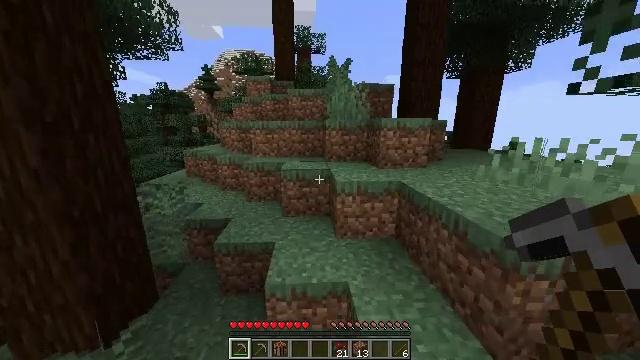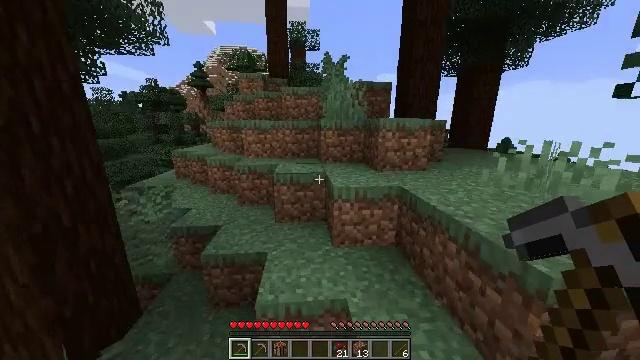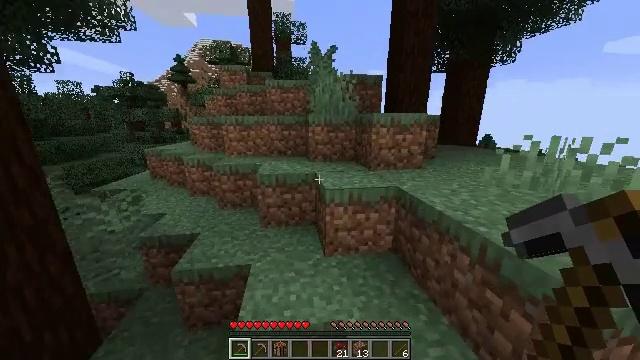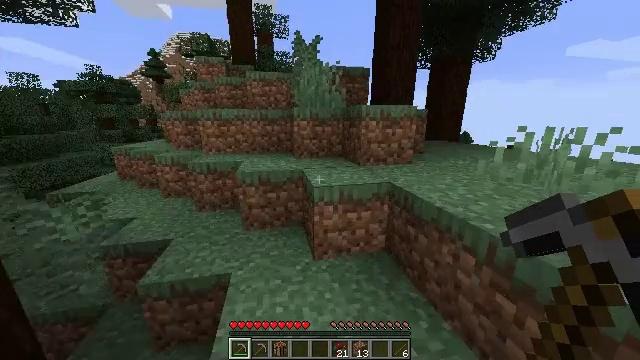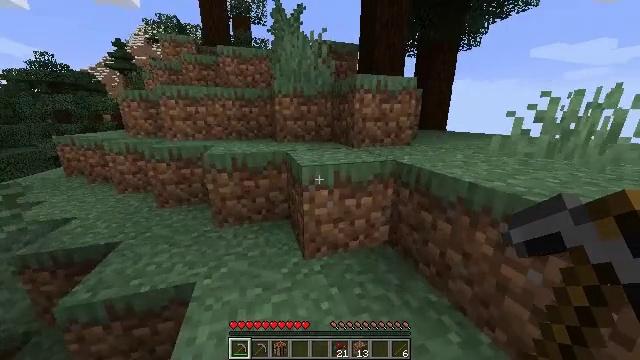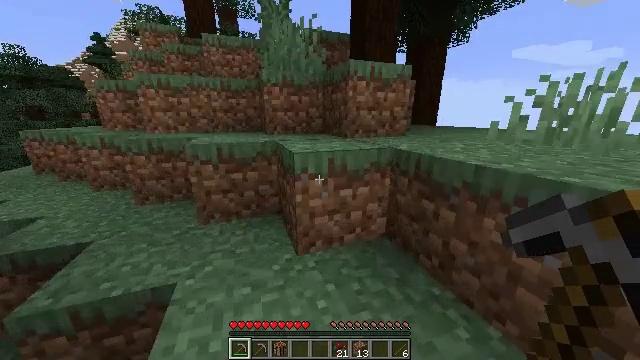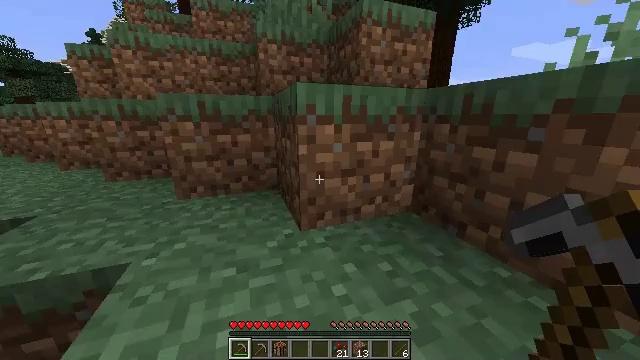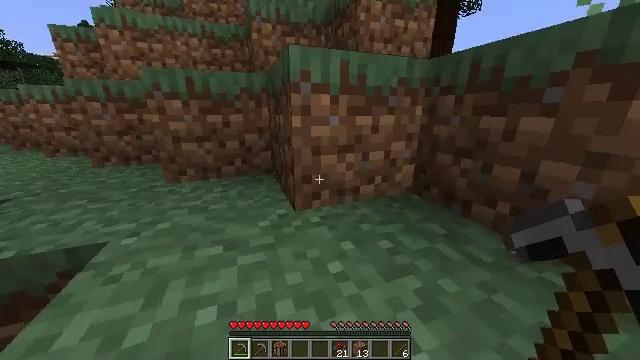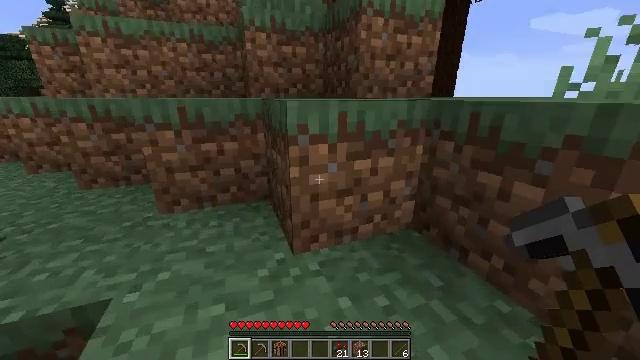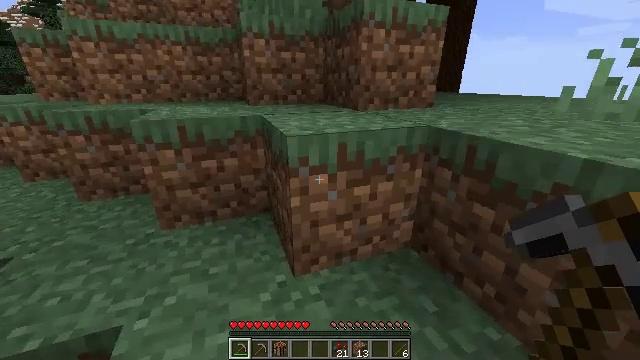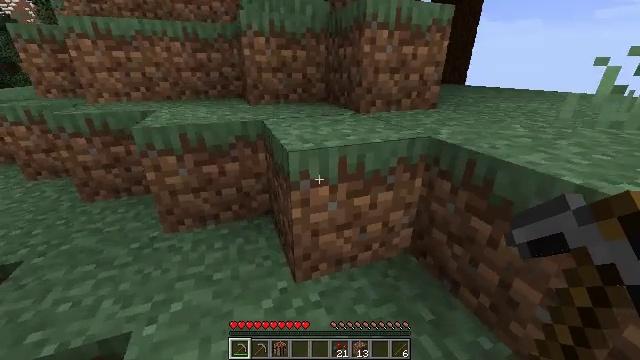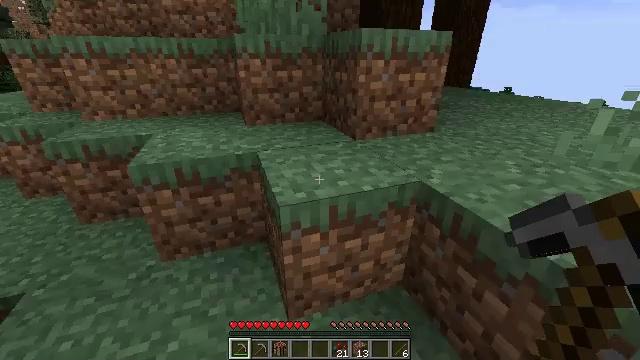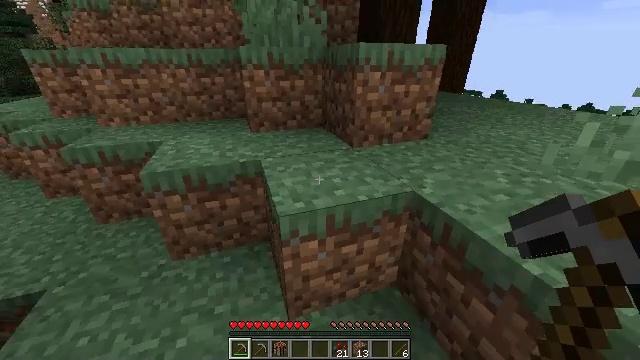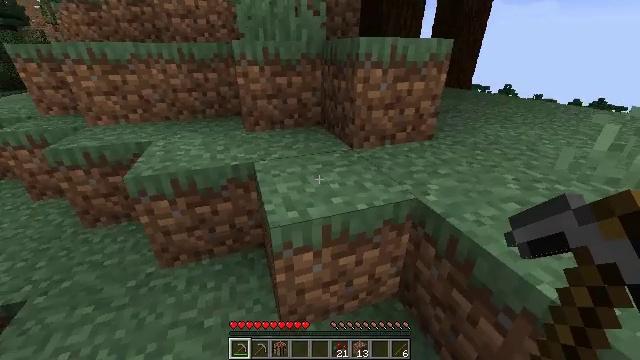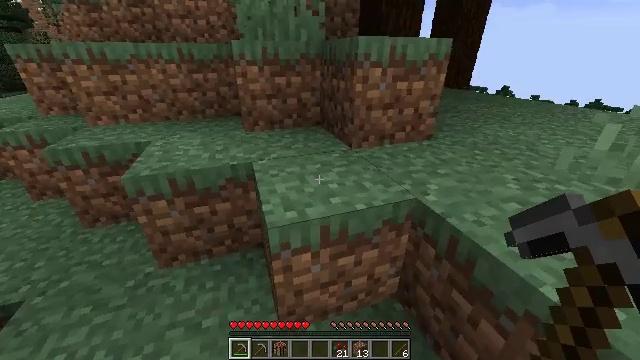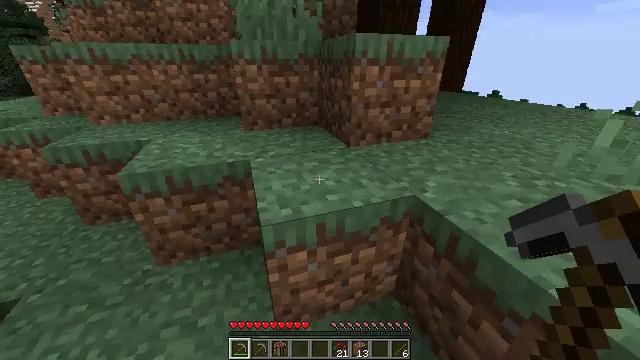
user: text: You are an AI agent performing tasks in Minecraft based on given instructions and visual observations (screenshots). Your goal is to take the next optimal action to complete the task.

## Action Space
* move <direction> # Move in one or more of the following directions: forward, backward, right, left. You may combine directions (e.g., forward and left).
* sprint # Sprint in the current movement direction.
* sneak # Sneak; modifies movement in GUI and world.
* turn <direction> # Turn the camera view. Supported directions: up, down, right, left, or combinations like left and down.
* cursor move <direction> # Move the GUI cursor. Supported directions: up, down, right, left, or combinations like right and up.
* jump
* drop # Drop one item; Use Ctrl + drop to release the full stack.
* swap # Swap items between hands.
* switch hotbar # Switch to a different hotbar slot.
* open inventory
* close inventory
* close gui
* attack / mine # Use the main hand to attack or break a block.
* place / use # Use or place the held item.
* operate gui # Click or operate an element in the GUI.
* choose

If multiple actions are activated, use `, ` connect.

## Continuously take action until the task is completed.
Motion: motion action
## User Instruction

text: Mine the sweet berry bush.
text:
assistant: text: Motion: move forward, sprint, turn right, jump
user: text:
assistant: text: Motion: move forward, sprint, turn right, jump
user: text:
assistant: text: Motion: move forward, sprint, turn right, jump
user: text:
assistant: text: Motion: move forward, sprint, turn right, jump
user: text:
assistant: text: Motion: move forward, sprint, turn right, jump
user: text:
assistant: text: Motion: move forward, sprint, jump
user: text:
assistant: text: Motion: move forward, sprint, turn down, jump
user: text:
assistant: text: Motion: move forward, sprint, turn down, jump
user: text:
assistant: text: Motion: move forward, sprint, turn down, jump
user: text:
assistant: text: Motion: move forward, sprint, turn down, jump
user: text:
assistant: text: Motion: move forward, sprint, turn down, jump
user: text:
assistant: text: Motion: move forward, sprint, jump
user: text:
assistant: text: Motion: move forward, sprint, jump
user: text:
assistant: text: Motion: move forward, sprint, jump
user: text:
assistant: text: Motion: move forward, sprint, jump
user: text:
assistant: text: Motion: move forward, sprint, jump
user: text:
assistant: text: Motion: move forward, sprint, jump
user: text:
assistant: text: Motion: move forward, sprint, turn left and up, jump
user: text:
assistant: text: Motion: move forward, sprint, turn left and up, jump
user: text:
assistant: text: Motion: move forward, sprint, turn left and up, jump
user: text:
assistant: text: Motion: move forward, sprint, turn left and up, jump
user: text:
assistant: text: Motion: move forward, sprint, turn left, jump
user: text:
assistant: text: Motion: move forward, sprint, turn left, jump
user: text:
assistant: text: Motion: move forward, sprint, turn left, jump
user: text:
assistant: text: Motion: move forward, sprint, jump
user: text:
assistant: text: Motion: move forward, sprint, jump
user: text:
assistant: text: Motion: move forward, sprint, jump
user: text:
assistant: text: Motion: move forward, sprint, jump
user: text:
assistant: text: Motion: move forward, sprint, jump
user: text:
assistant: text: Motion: move forward, sprint, jump